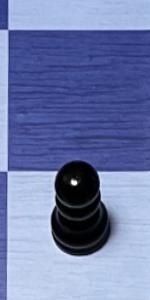
Label: Pawn_Black